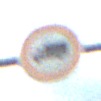
Verkehrszeichen: VerbotFuerKraftfahrzeugeUeberDreiKommaFuenfTonnen
Umgebung: Outdoor, Nature
Tageszeit: MorningAfternoon
Wetter: PartlyCloudy
Licht: Natural
Jahreszeit: NotSpecified
Kontrast: LowContrast